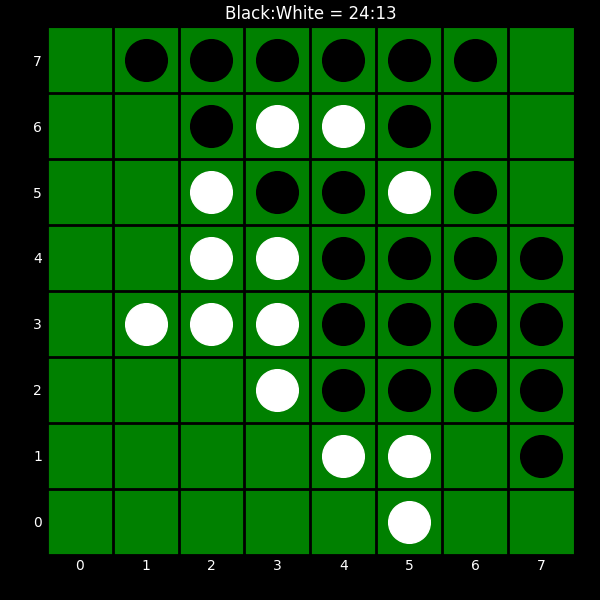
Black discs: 24
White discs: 13